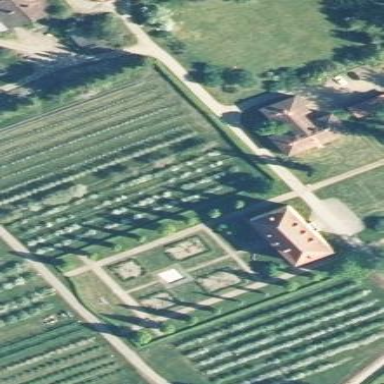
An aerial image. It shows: Orchard.